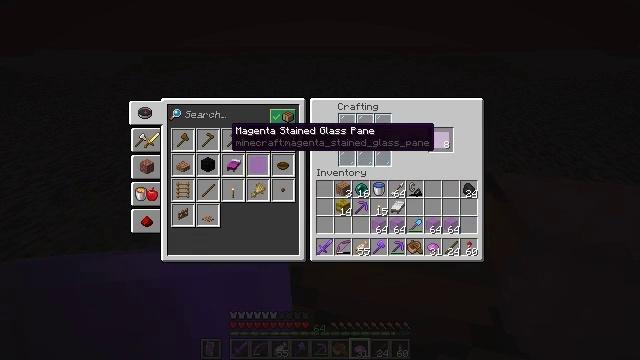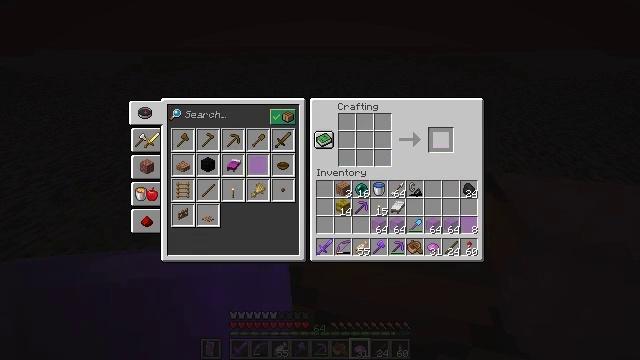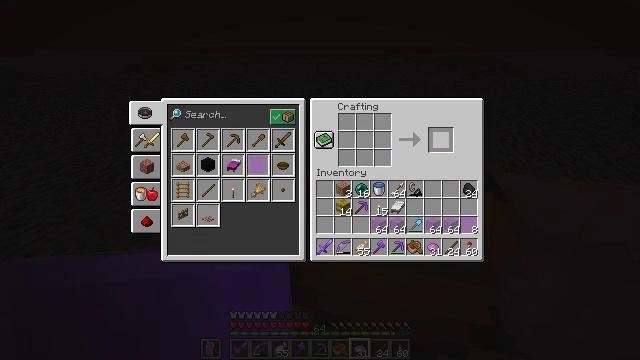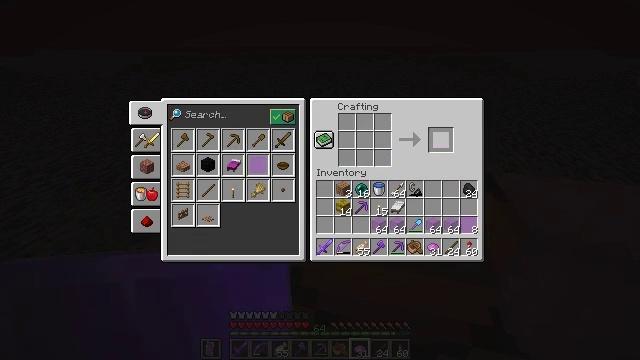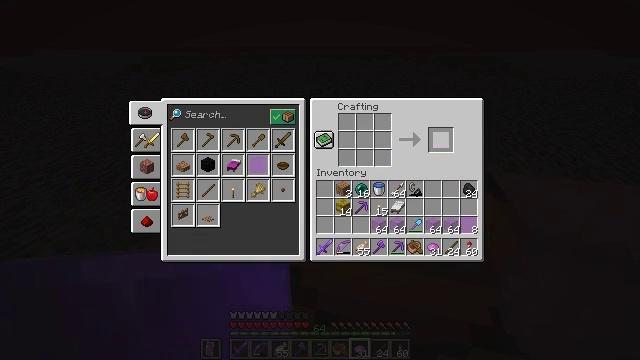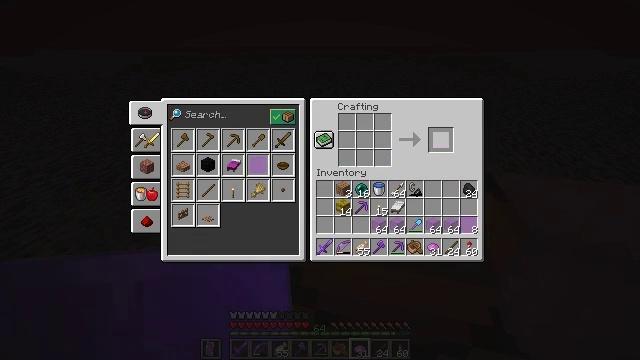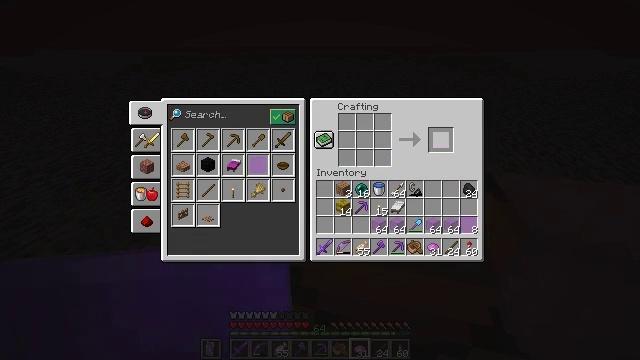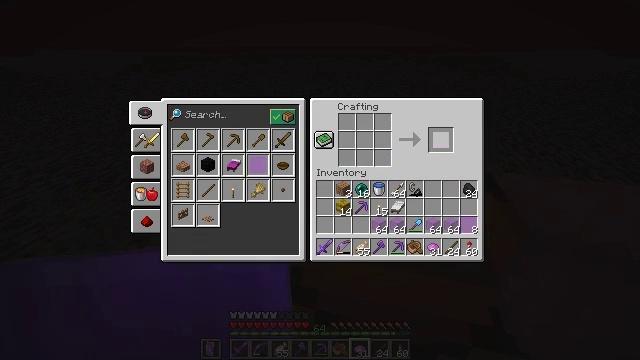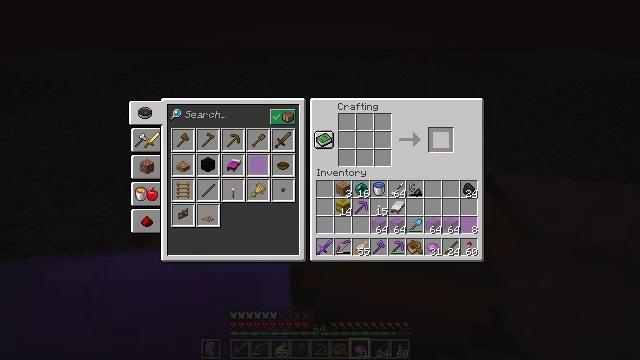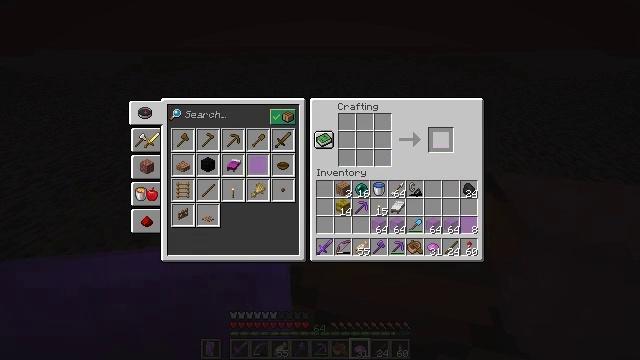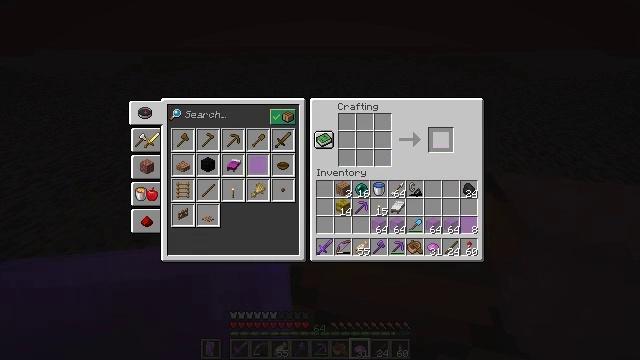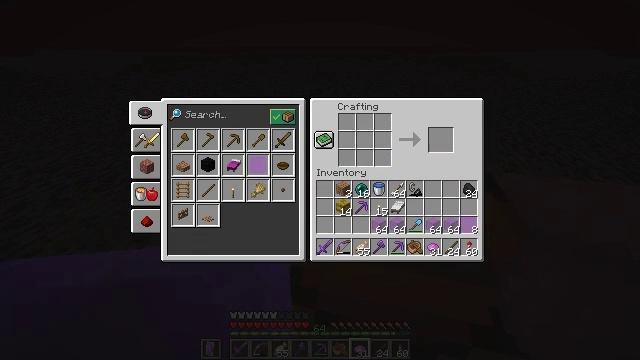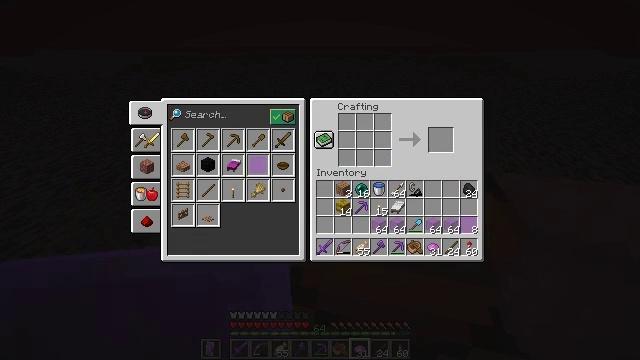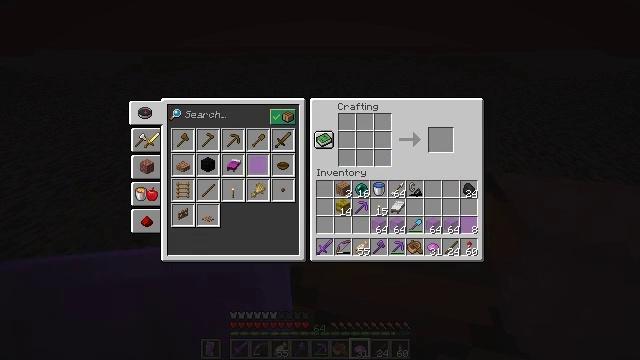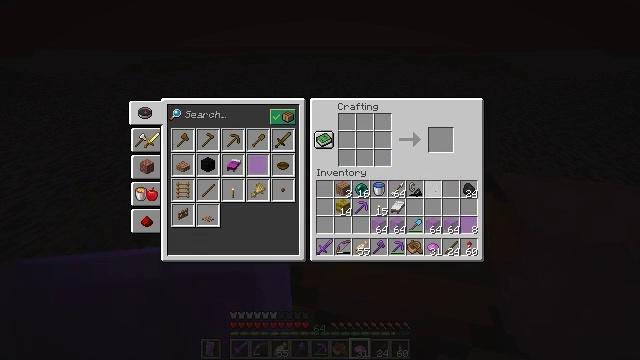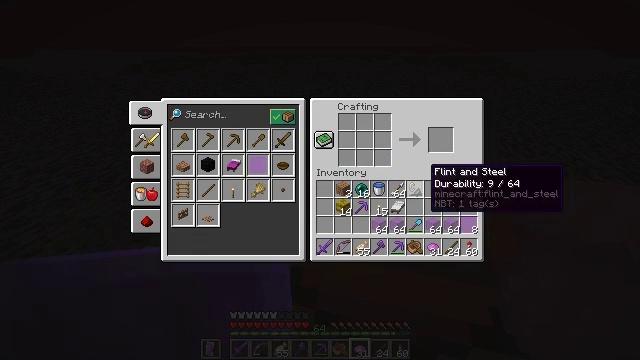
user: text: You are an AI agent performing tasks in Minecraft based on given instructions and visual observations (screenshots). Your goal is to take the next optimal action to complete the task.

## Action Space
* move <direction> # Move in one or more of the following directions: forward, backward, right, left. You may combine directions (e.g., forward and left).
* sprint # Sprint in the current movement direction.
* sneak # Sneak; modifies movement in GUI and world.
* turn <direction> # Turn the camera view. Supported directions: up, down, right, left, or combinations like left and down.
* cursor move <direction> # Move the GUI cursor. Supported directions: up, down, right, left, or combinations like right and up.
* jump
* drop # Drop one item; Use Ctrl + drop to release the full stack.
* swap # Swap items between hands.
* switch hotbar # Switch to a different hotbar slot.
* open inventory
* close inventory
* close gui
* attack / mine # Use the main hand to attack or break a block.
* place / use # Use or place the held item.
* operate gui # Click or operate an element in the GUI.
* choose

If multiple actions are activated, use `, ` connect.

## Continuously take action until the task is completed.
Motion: motion action
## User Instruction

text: Create magenta stained glass pane using glass blocks and magenta dye at the crafting table.
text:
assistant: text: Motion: sneak, operate gui
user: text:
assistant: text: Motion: sneak, operate gui
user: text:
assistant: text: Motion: sneak, operate gui
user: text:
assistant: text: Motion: sneak
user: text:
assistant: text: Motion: sneak
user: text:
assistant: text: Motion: no_op
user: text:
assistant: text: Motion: no_op
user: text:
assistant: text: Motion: no_op
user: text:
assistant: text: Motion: no_op
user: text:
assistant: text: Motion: no_op
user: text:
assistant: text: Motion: cursor move left and down
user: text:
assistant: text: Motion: cursor move down
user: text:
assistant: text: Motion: no_op
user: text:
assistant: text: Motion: no_op
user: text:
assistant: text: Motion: no_op
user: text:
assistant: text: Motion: cursor move left
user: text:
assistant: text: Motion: cursor move left
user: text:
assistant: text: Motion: cursor move left
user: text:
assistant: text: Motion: cursor move left
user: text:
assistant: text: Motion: cursor move left
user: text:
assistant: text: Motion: cursor move left
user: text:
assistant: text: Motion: cursor move left
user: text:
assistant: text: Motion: cursor move left
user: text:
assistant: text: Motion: sneak, cursor move left
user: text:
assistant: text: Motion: sneak
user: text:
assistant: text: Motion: sneak
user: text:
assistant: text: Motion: sneak
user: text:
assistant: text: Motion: sneak
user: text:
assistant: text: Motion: sneak
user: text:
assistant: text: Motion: sneak